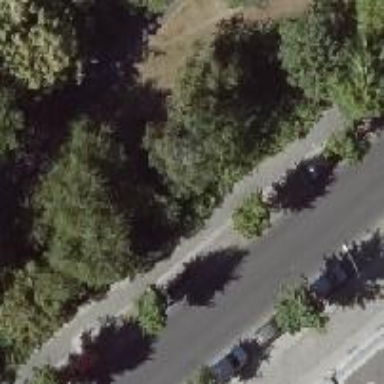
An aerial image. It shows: Avenue of trees.